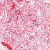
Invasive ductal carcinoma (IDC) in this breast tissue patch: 0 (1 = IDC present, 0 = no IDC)